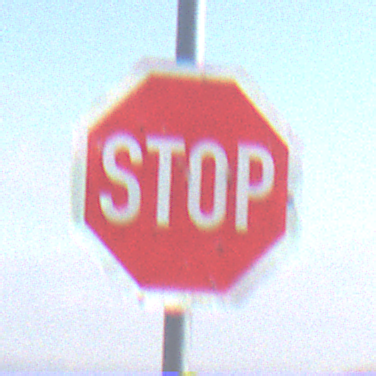
Verkehrszeichen: Stop
Umgebung: Outdoor, Nature
Tageszeit: Midday
Wetter: PartlyCloudy
Licht: Natural
Jahreszeit: NotSpecified
Kontrast: HighContrast